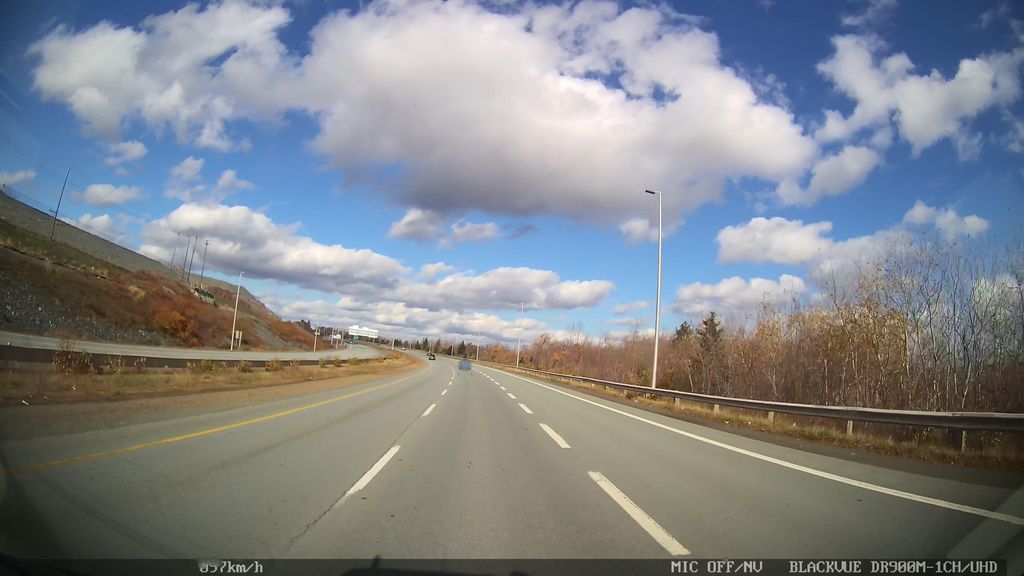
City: halifax